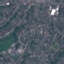
Land use / land cover: Residential